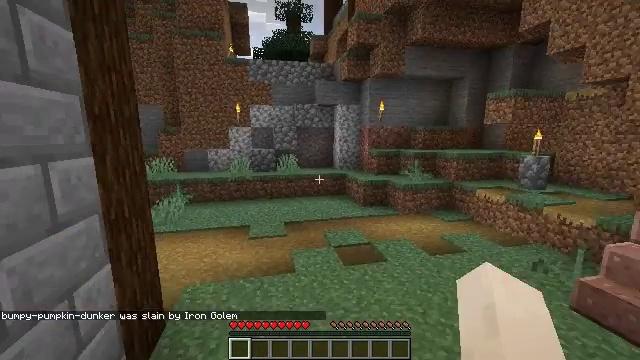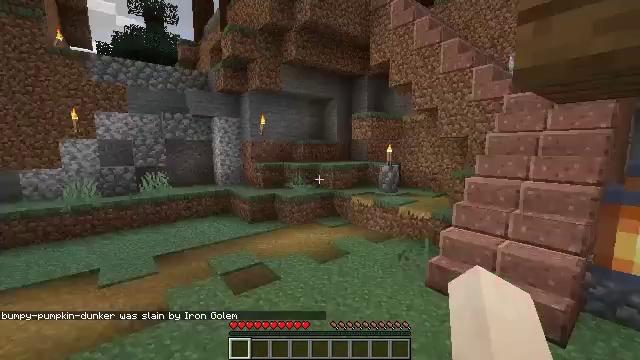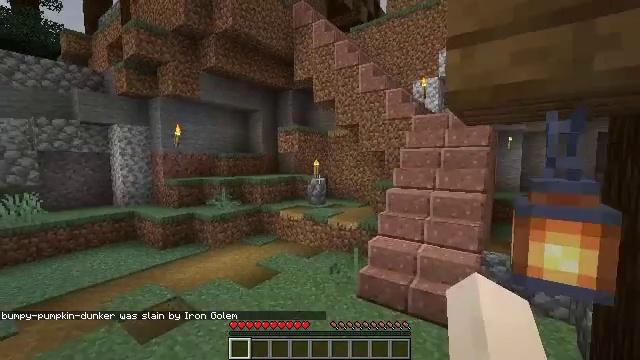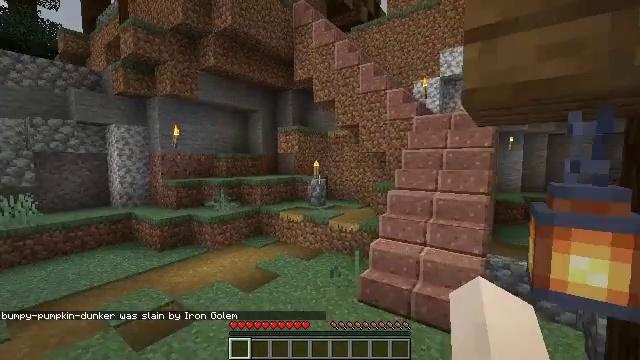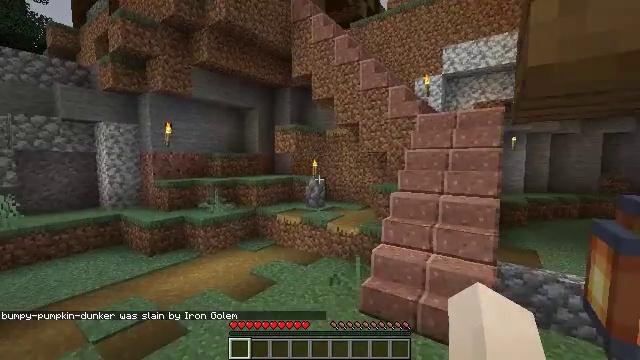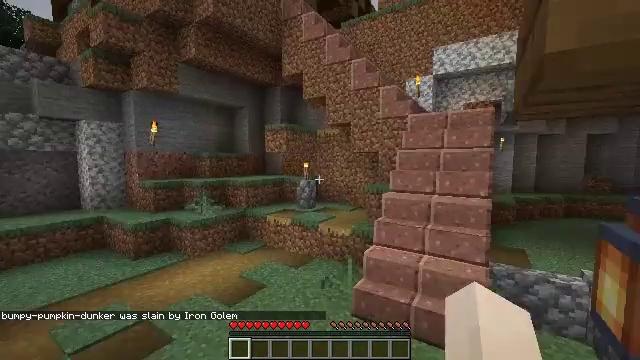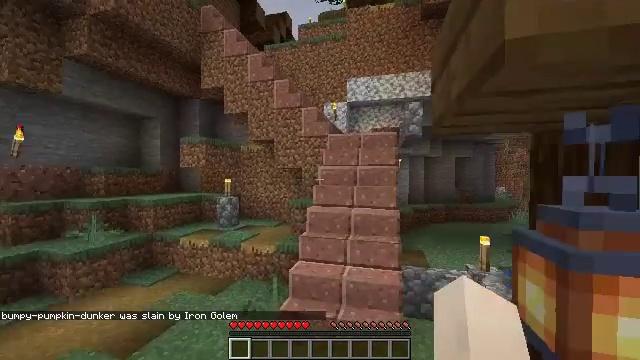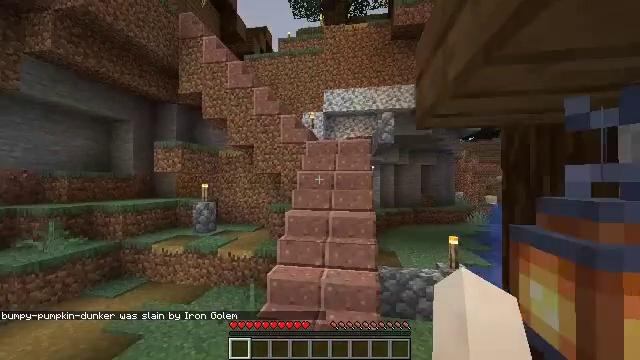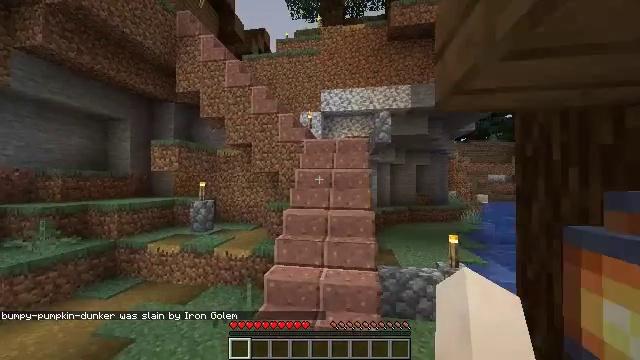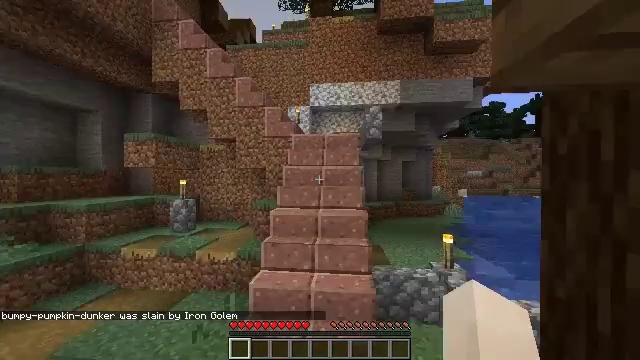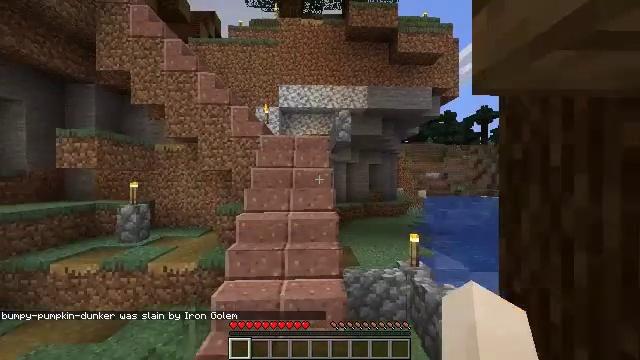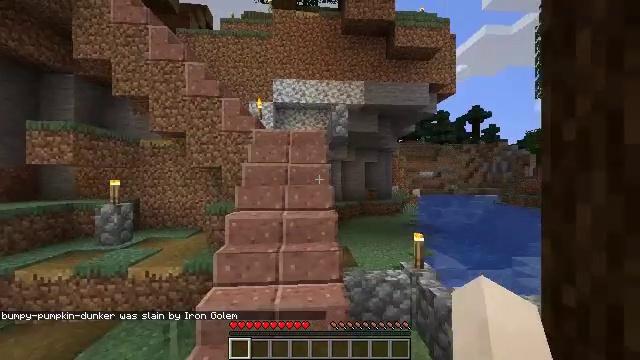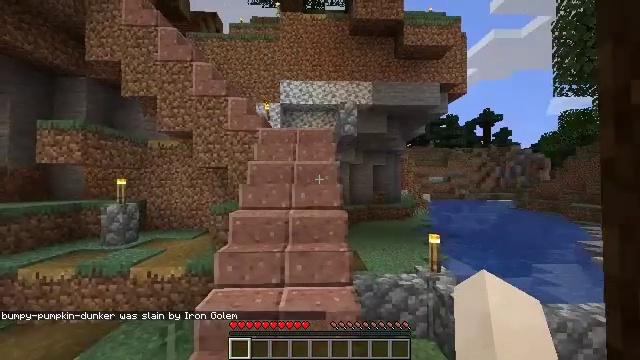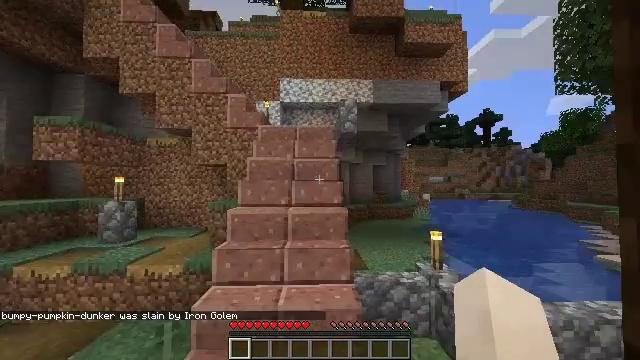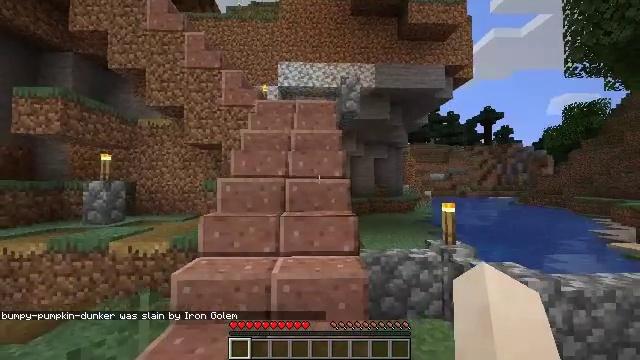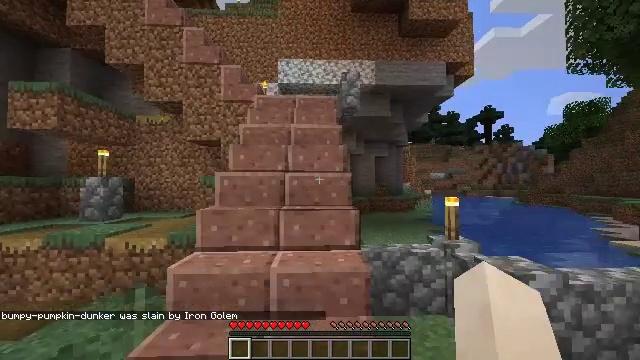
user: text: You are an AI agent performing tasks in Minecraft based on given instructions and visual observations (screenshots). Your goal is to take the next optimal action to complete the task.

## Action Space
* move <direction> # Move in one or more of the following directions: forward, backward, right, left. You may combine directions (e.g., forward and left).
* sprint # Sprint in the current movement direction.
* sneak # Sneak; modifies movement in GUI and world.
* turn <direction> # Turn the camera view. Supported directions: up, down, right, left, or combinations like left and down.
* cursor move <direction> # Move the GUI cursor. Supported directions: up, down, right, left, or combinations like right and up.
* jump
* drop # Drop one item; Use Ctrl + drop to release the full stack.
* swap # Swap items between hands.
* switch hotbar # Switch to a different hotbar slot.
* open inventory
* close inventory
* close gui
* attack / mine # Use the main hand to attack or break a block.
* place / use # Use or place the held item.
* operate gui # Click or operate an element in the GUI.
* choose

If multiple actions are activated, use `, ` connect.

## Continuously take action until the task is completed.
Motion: motion action
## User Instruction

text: Collect spruce leaves for landscaping.
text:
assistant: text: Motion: move forward, turn right and up
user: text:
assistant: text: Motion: move forward, turn right and up
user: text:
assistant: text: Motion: move forward
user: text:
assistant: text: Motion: move forward
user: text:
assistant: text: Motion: move forward, sprint, turn right
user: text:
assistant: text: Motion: move forward, sprint, turn right and up
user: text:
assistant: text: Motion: move forward, turn right and up
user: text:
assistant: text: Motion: move forward
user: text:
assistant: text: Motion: move forward, turn right and down
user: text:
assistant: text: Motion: move forward, turn right
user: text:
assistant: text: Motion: move forward, turn right
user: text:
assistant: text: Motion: move forward, sprint, turn left and up
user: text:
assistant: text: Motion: move forward, sprint
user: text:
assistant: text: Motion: move forward, sprint
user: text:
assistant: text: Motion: move forward
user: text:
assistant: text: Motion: move forward
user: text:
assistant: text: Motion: move forward, turn left
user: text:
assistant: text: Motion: move forward, turn left
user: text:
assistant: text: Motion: move forward, sprint, turn left and up
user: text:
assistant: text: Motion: move forward, sprint
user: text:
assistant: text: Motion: move forward
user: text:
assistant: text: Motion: move forward, turn right and up
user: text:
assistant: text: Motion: move forward, turn right
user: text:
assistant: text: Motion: move forward
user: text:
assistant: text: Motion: move forward
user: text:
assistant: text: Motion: move forward
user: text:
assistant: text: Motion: move forward
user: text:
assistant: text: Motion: move forward, turn left and down
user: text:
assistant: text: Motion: move forward, turn left and down
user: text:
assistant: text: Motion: move forward, turn down